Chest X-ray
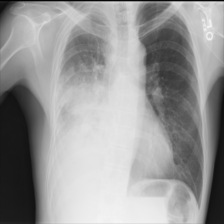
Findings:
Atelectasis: negative
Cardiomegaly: negative
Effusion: negative
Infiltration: negative
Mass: negative
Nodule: negative
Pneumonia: negative
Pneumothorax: negative
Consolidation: positive
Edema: negative
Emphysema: negative
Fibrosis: positive
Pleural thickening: negative
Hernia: negative